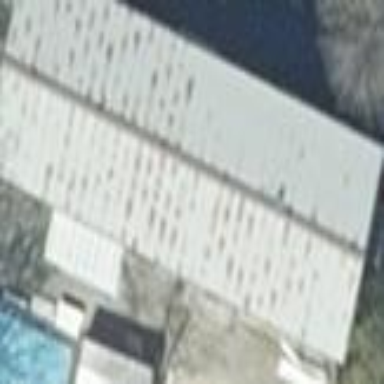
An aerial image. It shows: Kindergarten building.